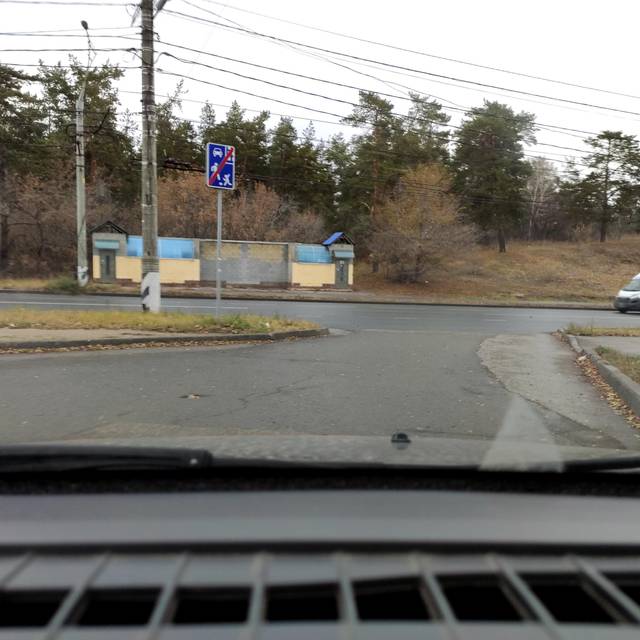
Region: Russia
Coordinates: 53.487, 49.47